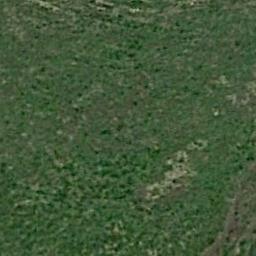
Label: meadow